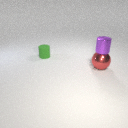
large red metal sphere in front of small green rubber cylinder